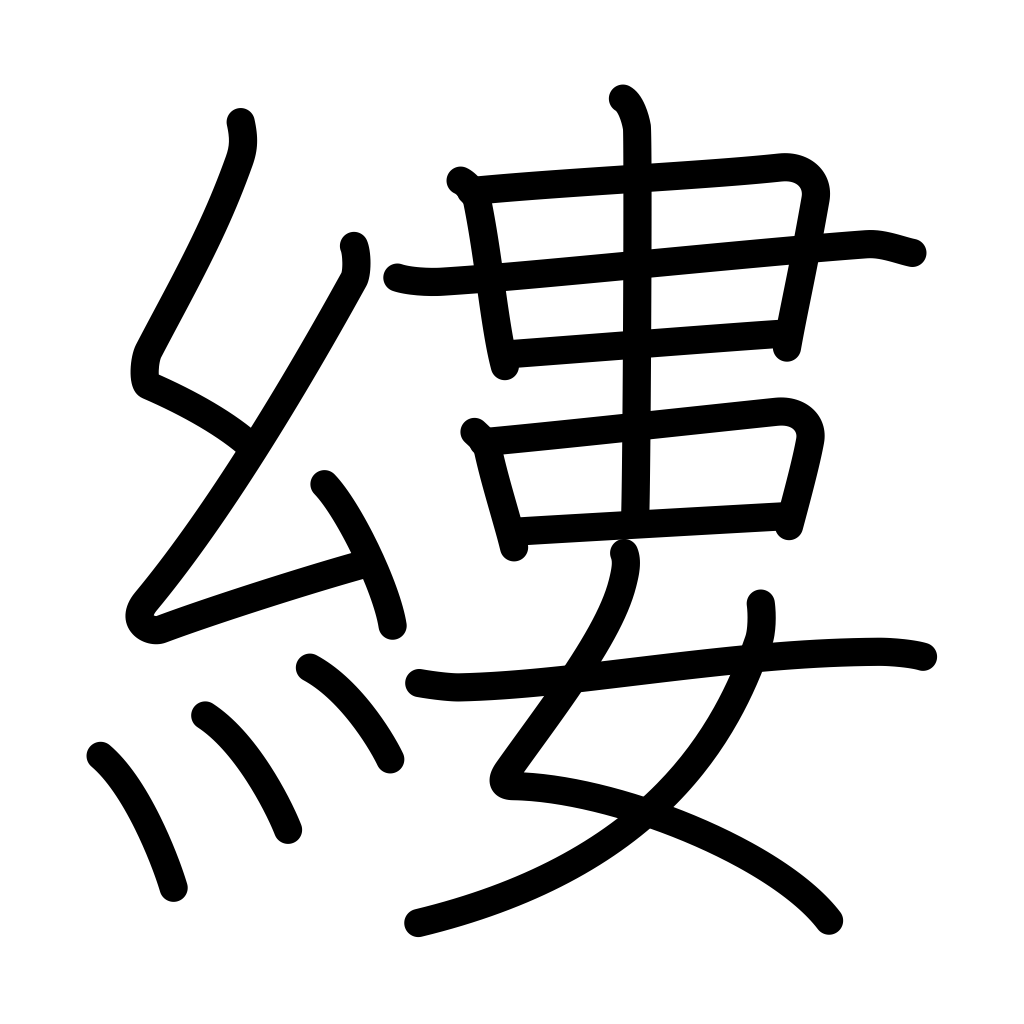
Meaning: thread